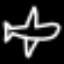
Label: airplane